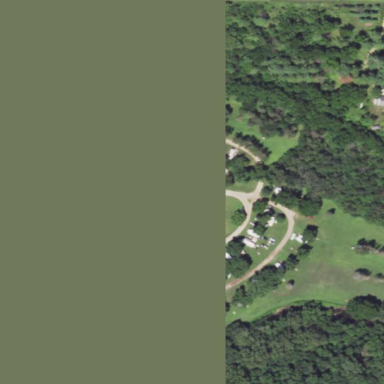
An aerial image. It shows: Residential area designated as trailer park.